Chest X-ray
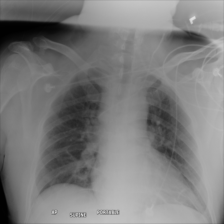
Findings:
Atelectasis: positive
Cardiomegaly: negative
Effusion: negative
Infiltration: negative
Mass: negative
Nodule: negative
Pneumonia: negative
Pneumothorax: negative
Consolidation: negative
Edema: negative
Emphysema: negative
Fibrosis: negative
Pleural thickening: negative
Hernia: negative